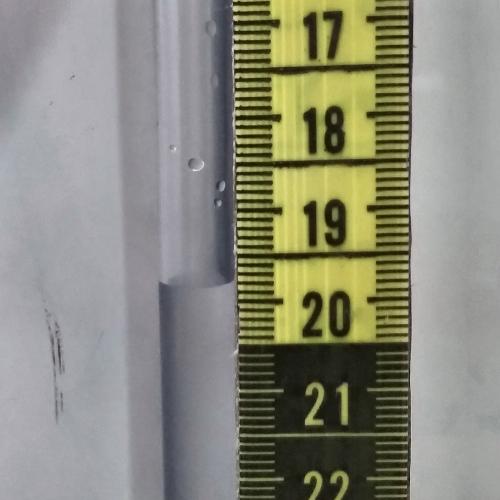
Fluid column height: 19.8 cm